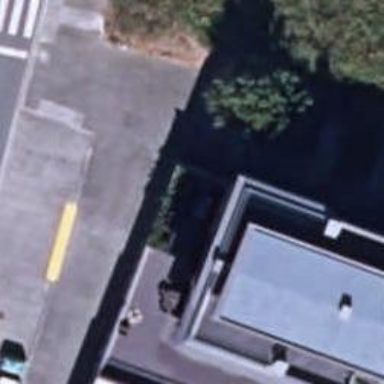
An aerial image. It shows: Road with steps.